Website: bh-photo
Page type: receipt
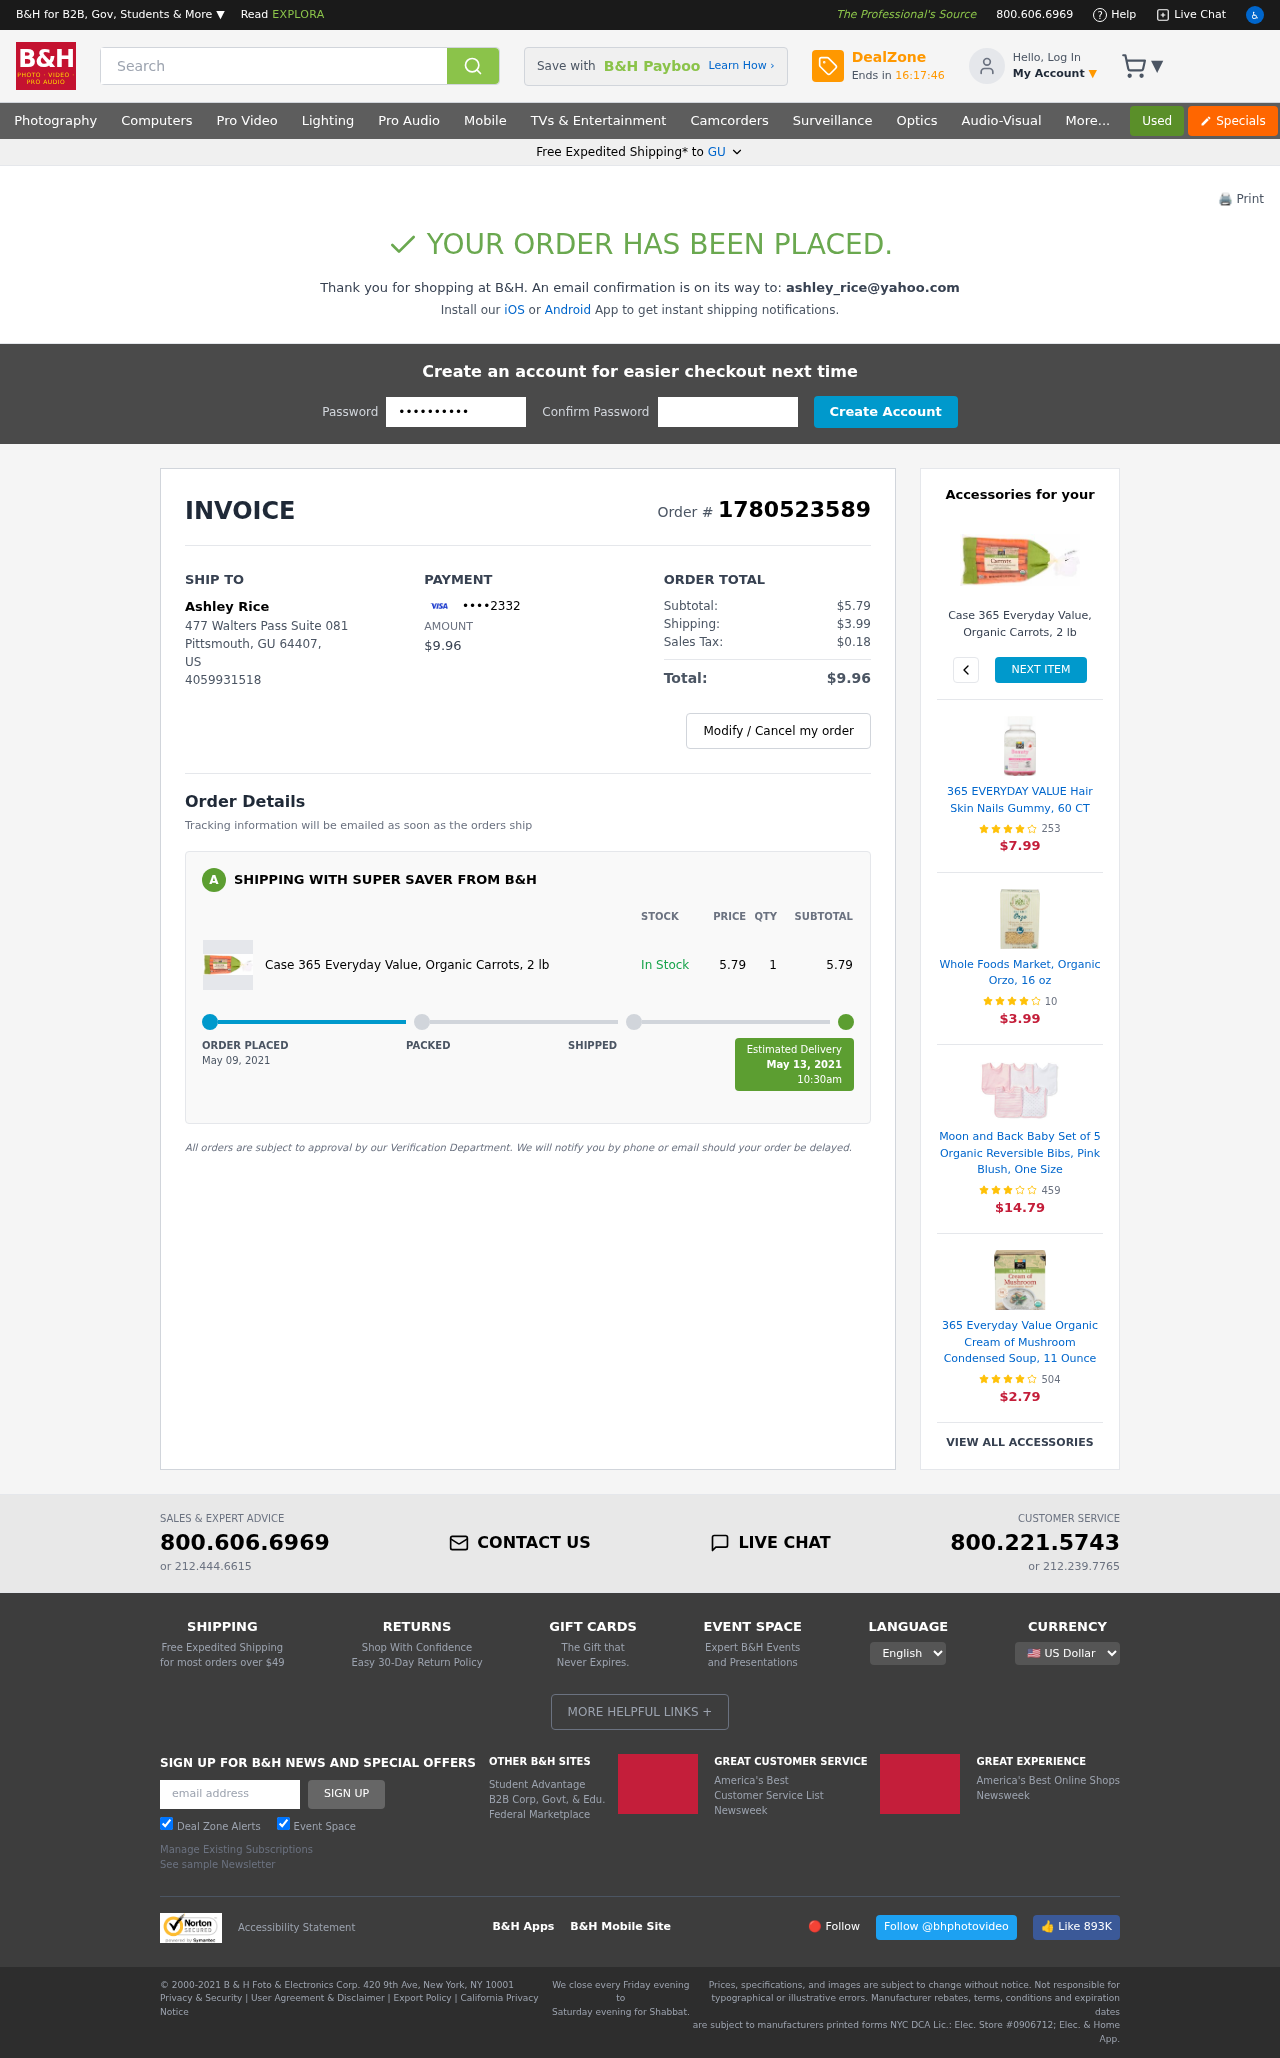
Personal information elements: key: PII_CARD_LAST4
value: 2332
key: PII_CITY
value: Pittsmouth
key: PII_EMAIL
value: ashley_rice@yahoo.com
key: PII_FULLNAME
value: Ashley Rice
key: PII_PHONE
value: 4059931518
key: PII_POSTCODE
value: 64407
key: PII_STATE
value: GU
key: PII_STATE_ABBR
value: GU
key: PII_STREET
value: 477 Walters Pass Suite 081
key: PII_COUNTRY_CODE
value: US
Product elements: key: PRODUCT1_NAME
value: Case 365 Everyday Value, Organic Carrots, 2 lb
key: PRODUCT1_PRICE
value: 5.79
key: PRODUCT1_QUANTITY
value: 1
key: PRODUCT1_NAME2
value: Case 365 Everyday Value, Organic Carrots, 2 lb
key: PRODUCT2_NAME
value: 365 EVERYDAY VALUE Hair Skin Nails Gummy, 60 CT
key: PRODUCT2_NUM_RATINGS
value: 253
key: PRODUCT2_PRICE
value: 7.99
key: PRODUCT3_NAME
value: Whole Foods Market, Organic Orzo, 16 oz
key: PRODUCT3_NUM_RATINGS
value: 10
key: PRODUCT3_PRICE
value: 3.99
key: PRODUCT4_NAME
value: Moon and Back Baby Set of 5 Organic Reversible Bibs, Pink Blush, One Size
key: PRODUCT4_NUM_RATINGS
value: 459
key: PRODUCT4_PRICE
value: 14.79
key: PRODUCT5_NAME
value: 365 Everyday Value Organic Cream of Mushroom Condensed Soup, 11 Ounce
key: PRODUCT5_NUM_RATINGS
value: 504
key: PRODUCT5_PRICE
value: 2.79
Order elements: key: ORDER_ID
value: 1780523589
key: ORDER_TOTAL
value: $9.96
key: ORDER_SUBTOTAL
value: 5.79
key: ORDER_SUBTOTAL
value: $5.79
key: ORDER_SHIPPING_COST
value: $3.99
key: ORDER_TAX
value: $0.18
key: ORDER_DATE
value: May 09, 2021
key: ORDER_DELIVERY_DATE
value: May 13, 2021
Search elements: key: HEADER_SEARCH
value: Search